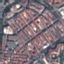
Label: Residential